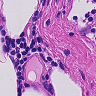
Metastatic tissue present: no